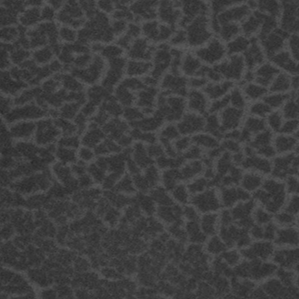
Label: frost